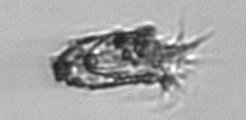
Label: Tintinnopsis